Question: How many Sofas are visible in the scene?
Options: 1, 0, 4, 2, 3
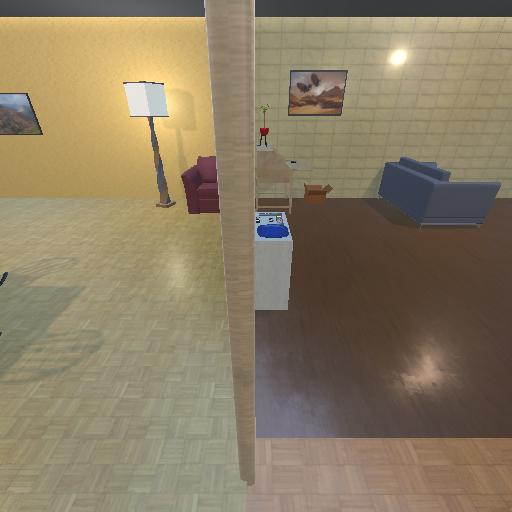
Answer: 1